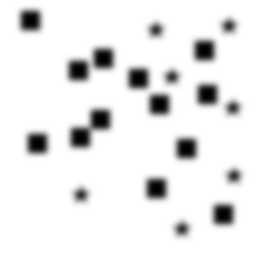
Squares: 13
Triangles: 0
Stars: 7
Total shapes: 20